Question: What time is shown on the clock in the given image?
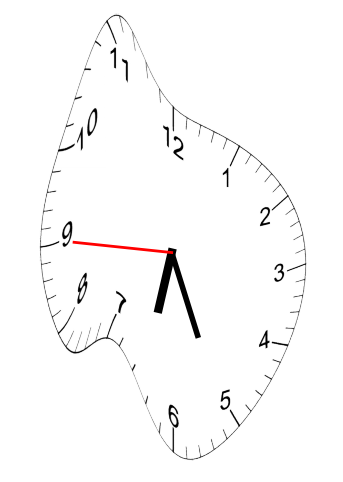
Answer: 06:25:45